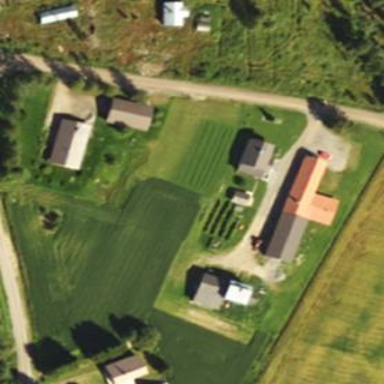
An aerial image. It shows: Residential area in rural setting.